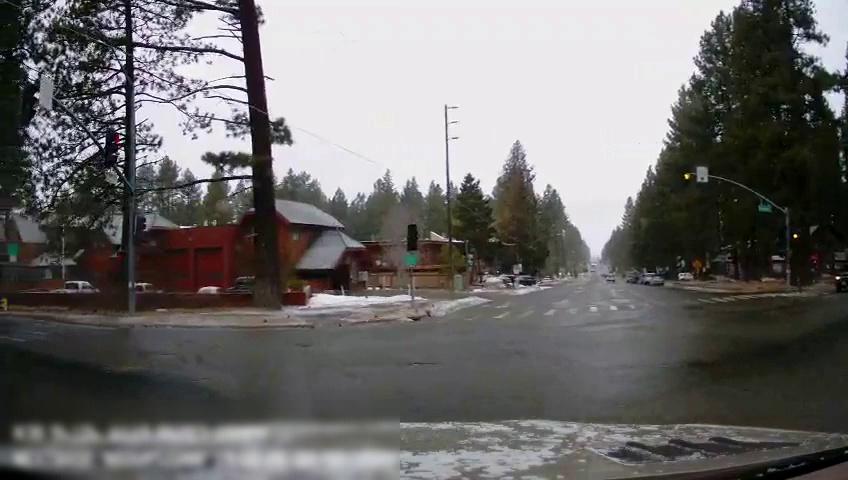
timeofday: Day
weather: Snowy
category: Drivable Space
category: Vehicles | SUV
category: Vehicles | Car
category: Vehicles | Car
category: Vehicles | Truck
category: Vehicles | Car
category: Vehicles | SUV
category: Vehicles | Truck
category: Traffic | Lights
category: Traffic | Lights
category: Traffic | Signs
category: Traffic | Lights
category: Traffic | Lights
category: Traffic | Lights
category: Traffic | Signs
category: Traffic | Signs
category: Traffic | Lights
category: Traffic | Signs
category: Traffic | Signs